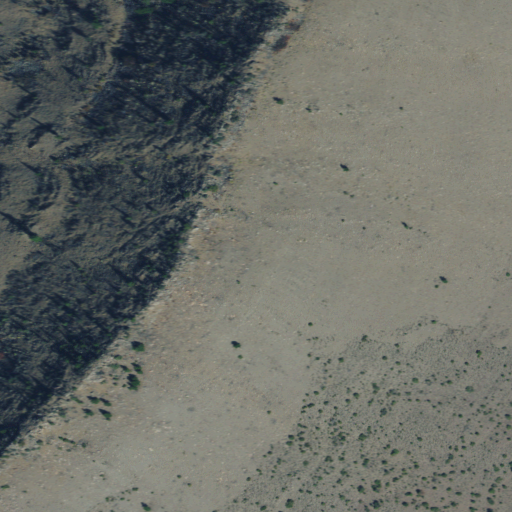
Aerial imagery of ridge(s) in Montana named Little Hogback containing grassland and shrub